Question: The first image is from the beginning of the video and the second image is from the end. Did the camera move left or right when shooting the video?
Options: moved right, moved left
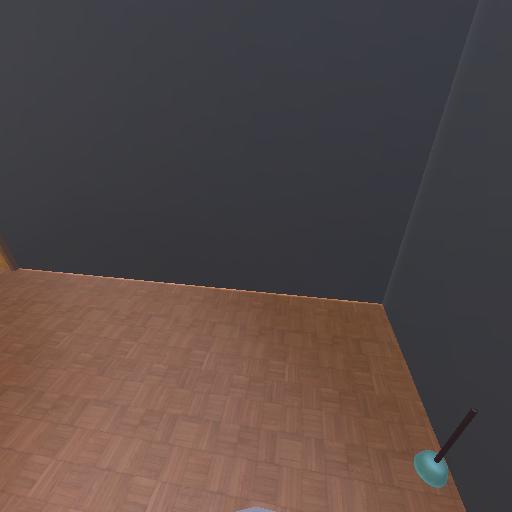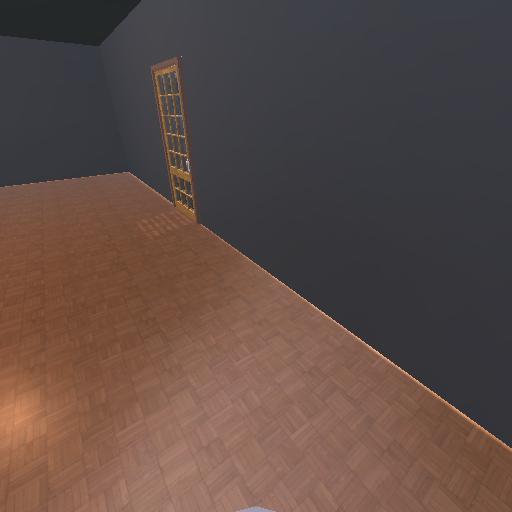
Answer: moved right